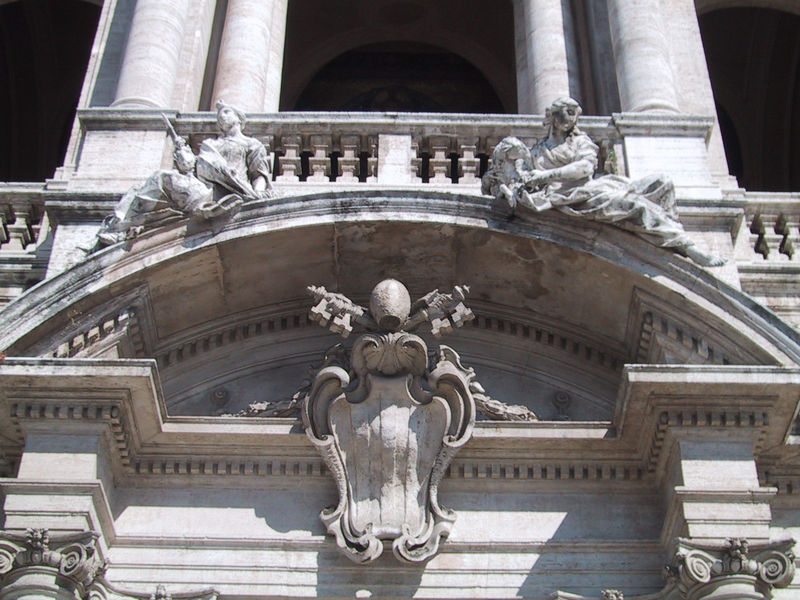
Titel: Eingangsfassade und mittelalterlicher Campanile
Künstler: Ferdinando Fuga
Standort: Rom, S. Maria Maggiore (EU - I - Latium)
Schlagwörter: frau, pfeiler, säule, säulen, weiss, architektur, stein, engel, statue, balkon, giebel, figuren, papst, kartusche, tor, foto, balustrade, kapitell, segmentbogen, fries, portal, wappen, voluten, tiara, schlüssel, gebälk, zahnschnitt, ionica, dentuli